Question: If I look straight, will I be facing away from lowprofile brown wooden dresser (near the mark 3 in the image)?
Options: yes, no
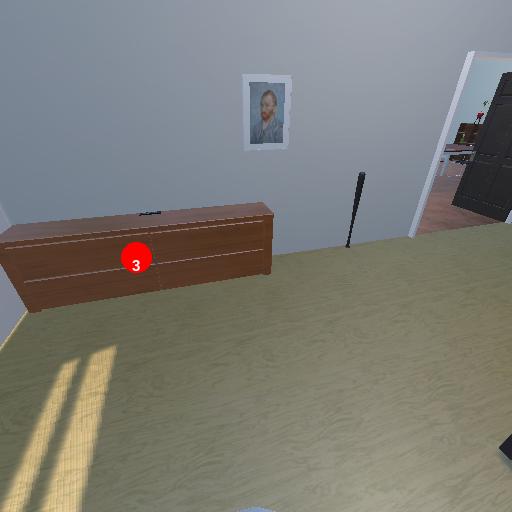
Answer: yes